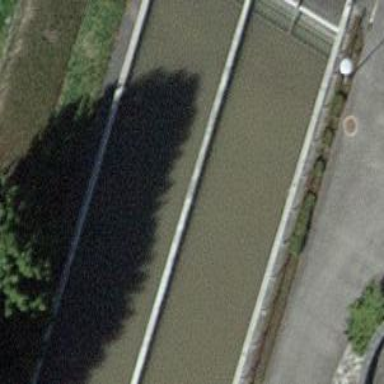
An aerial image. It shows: Body of wastewater.